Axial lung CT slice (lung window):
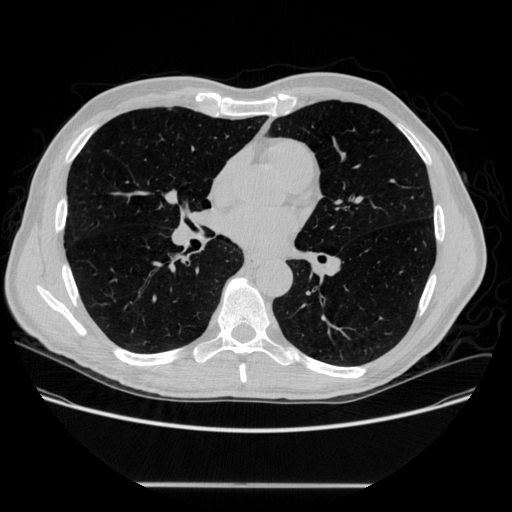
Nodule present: no